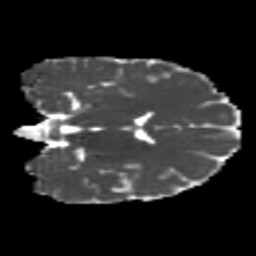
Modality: MD
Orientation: coronal
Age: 20
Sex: female
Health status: healthy
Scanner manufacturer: philips
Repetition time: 7.385 s
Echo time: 0.08599 s